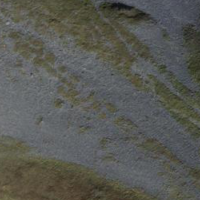
EUNIS habitat code: 48
Species observed at this site:
Capra ibex